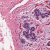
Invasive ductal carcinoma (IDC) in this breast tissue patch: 0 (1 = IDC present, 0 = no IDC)